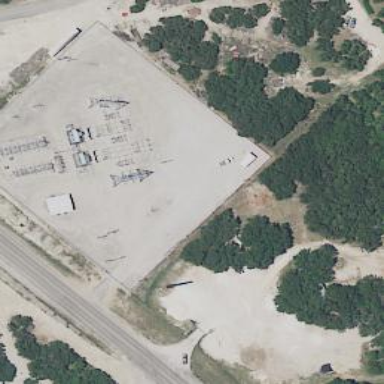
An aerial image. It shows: Outdoor distribution-level power substation enclosed by fence.